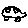
Label: car